Question: After much problems with using 'group by' in linq2nhibernate, I have tried to switch to HQL, but I am struggeling with a simple example.
I have the following table (ForumThreadRatings):

I would like to retrieve a list of the highest rated forum threads, which means I need to do a sum with the positive column and a group by the forumthread. I have tried for an example just to do a simple group by in HQL with no luck:
'''
select ftr.ForumThread from ForumThreadRating ftr group by ftr.ForumThread
'''
But I receive the following error:
'''
Column 'ForumThreads.Id' is invalid in the select list because it is not contained in either an aggregate function or the GROUP BY clause.
'''
What might I be missing?
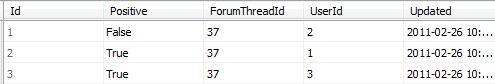
Answer: From <URL>:
> NHibernate currently does not expand a grouped entity, so you can't write 'group by cat' if all properties of cat are non-aggregated. You have to list all non-aggregated properties explicitly.
In any case, that exact query can be accomplished by:
'''
select distinct ftr.ForumThread from ForumThreadRating ftr
'''
But of course you probably need to 'sum' or 'count' something, so you'll need to explicitly aggregate the properties.
---
Update: here's how to get the top 10 threads:
'''
var topThreads = session.CreateQuery(@"
select (select sum(case
when rating.Positive = true then 1
else -1
end)
from ForumThreadRating rating
where rating.ForumThread = thread),
thread
from ForumThread thread
order by 1 desc
")
.SetMaxResults(10)
.List<object[]>()
'''
As you can see, this query returns a list of 'object[]' with two elements each: '[0]' is the rating and '[1]' is the ForumThread.
You can get just the ForumThreads using:
'''
.Select(x => (ForumThread)x[1]);
'''
Or project them into a DTO, etc.